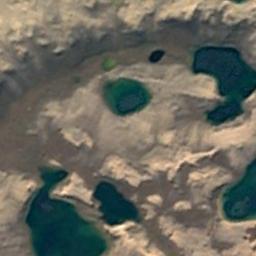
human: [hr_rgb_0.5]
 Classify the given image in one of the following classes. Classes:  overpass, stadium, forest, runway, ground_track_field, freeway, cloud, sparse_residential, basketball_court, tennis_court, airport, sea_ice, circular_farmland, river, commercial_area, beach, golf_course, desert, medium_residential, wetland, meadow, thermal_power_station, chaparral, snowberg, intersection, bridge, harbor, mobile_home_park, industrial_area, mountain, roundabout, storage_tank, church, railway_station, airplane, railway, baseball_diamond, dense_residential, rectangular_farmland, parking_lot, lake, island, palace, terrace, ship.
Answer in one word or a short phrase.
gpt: wetland